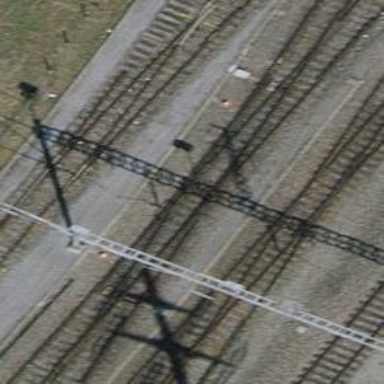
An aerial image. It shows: Single-track electrified railway siding with contact line.